Question: for some time the attached Error Message occured in each Project. The error occurs when debugging, at a breakpoint when the debugger stops. and then not working (all the time by pushing step over or into the error message is popping up).
What can I do? I changed nothing at Eclipse.
Here the Version:
Android Developer Tools
Build: v21.0.0-519525

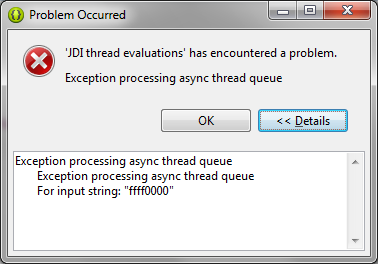
Answer: Sometimes certain Expressions in the debug window will cause this error. I have read different reasons that can cause it (variables returning null, variables in background task, trying to access xml views). I still haven't found the exact cause but it seems as though many different types of expressions can cause this error. Simply remove possible problem expressions and run your program again and you should be good.
If anyone has a better explanation as to why this happens, feel free to edit.